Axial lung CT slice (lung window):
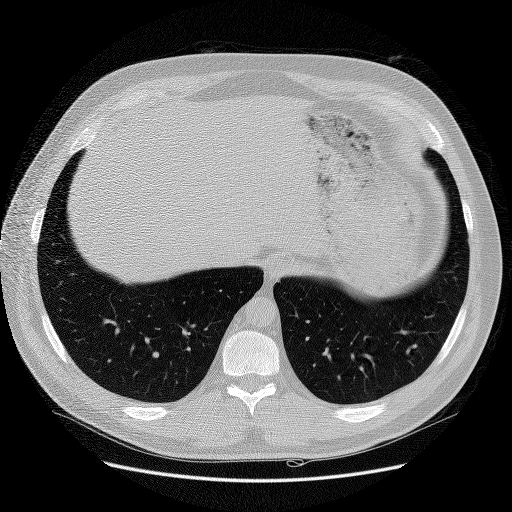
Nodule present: no